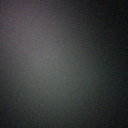
Screen state: off